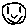
Label: smiley face